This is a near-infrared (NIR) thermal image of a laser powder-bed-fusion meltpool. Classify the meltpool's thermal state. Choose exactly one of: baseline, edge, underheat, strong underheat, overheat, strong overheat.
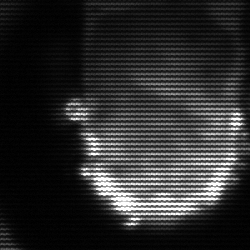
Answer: baseline